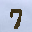
Label: 7